Question: I'm working on a PowerShell solution to scrape some pages in SharePoint (2013) Site Settings and I'm stuck on how to reference a ModalDialog that pops up during the scrape. Any suggestions how to do this?
I'm looking to pull the data from the input boxes and then click "Cancel" to return to the previous page.
The link that calls the modal is:
'''
<td class='ms-authoringcontrols'>
<table cellspacing='0' cellpadding='0' border='0' class='ms-authoringcontrols'>
<a id="ctl00_PlaceHolderMain_editBB1" onclick="OpenBestBet(&#39;https:\u002f\u002www.example.com\u002fsites\u002fusa\u002fproductqualitysupport\u002fPages\u002fdefault.aspx&#39;); return false;" href="#BestBet">Edit</a>
</table>
</td>
'''
The JS function that opens the modaldialog is:
'''
function OpenBestBet(bestBetUrl)
{
// make up the url to send to the BestBet page
bestBetUrl = bestBetUrl?escapeProperly(bestBetUrl):bestBetUrl;
var addedBestBets = document.forms[0].elements['ctl00_PlaceHolderMain_bestBet'].value ;
var keyword = escapeProperly(document.forms[0].elements['ctl00_PlaceHolderMain_keyword'].value);
var gotoUrl =
addQueryParametersToUrl('BestBet.aspx',['u','k','a'],[bestBetUrl,keyword,addedBestBets]);
var dialogOptions = {width:500, height:450};
SP.SOD.executeFunc('sp.ui.dialog.js', 'SP.UI.ModalDialog.showModalDialog', function() { SP.UI.ModalDialog.commonModalDialogOpen(gotoUrl,dialogOptions,AddBestBetCallback,[addedBestBets]); });
}
'''
This is what it looks like on the page:

And the body tag of the modaldialog starts with:
'''
<body>
<form method="post" action="BestBet.aspx?u=https%3a%2f%2fwww.example.com%2fsites%2fusa%2fproductsupport%2fPages%2fdefault.aspx&amp;k=PQSS&amp;IsDlg=1" onsubmit="javascript:return WebForm_OnSubmit();" id="BestBet">
<div class="aspNetHidden">
<input type="hidden" name="__REQUESTDIGEST" id="__REQUESTDIGEST" value="0xOBFUSCATED,29 Aug 2014 20:57:46 -0000" />
<input type="hidden" name="__EVENTTARGET" id="__EVENTTARGET" value="" />
<input type="hidden" name="__EVENTARGUMENT" id="__EVENTARGUMENT" value="" />
<input type="hidden" name="__VIEWSTATE" id="__VIEWSTATE" value="/OBFUSCATED=" />
</div>
<script type="text/javascript">
//<![CDATA[
'''
I'm using PowerShell 3.0, Net.WebClient, application.internetexplorer object, and also have HtmlAgilityPack but I'm not able to figure out how to reference the modaldialog. Any help would get great! Thanks
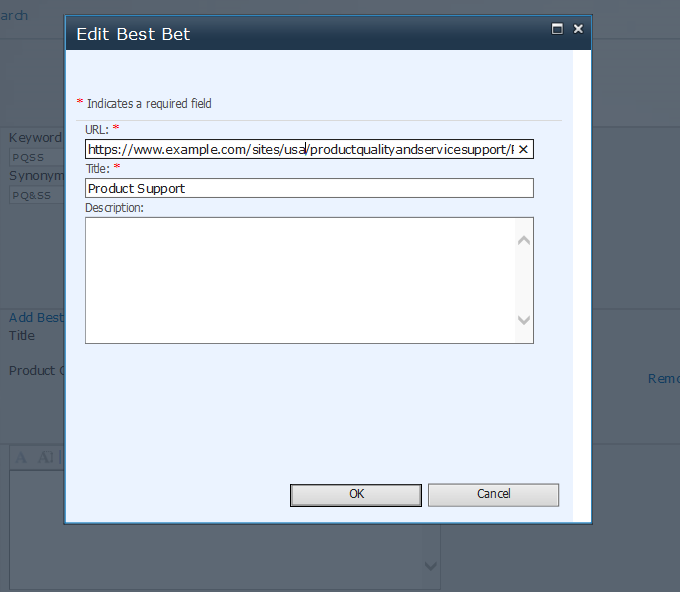
Answer: Ultimately, I was able to open and close the Modal window in Selenium but didn't take the time to figure out how to scrape values from it using Selenium.
Using PowerShell I wasn't able to access any part of the Modal, but when checking the source code of the Modal window I noticed the full URL in the header and was able to construct the URL from information on the parent page. This allowed me to launch another IE instance in PS, open the URL not in Modal mode, scrape the content, and close the window.
The URL construction was a little tricky with Unicode encoding and URI Data encoding, but I got it worked out. I hope others find this helpful.